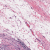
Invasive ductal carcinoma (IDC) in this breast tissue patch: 1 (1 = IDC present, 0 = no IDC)